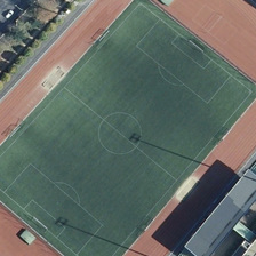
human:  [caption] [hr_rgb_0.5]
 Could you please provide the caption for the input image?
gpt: The reflections of two lamps reflected on the green football field

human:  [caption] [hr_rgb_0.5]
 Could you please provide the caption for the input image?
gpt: The reflections of two street lamps reflected on the green football field .

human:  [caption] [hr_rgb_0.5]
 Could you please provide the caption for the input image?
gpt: Reflection of two street lamps on the green football field

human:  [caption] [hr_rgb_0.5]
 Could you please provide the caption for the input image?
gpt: Reflection of two street lights reflected in a green soccer field

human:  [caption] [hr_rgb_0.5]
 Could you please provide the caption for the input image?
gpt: Reflection of two streetlights on the green football field